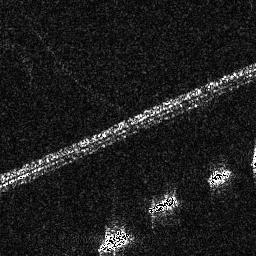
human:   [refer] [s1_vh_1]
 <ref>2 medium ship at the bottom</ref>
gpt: <box>[[37, 87, 51, 98, 0]], [[57, 75, 69, 83, 0]]</box>